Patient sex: F
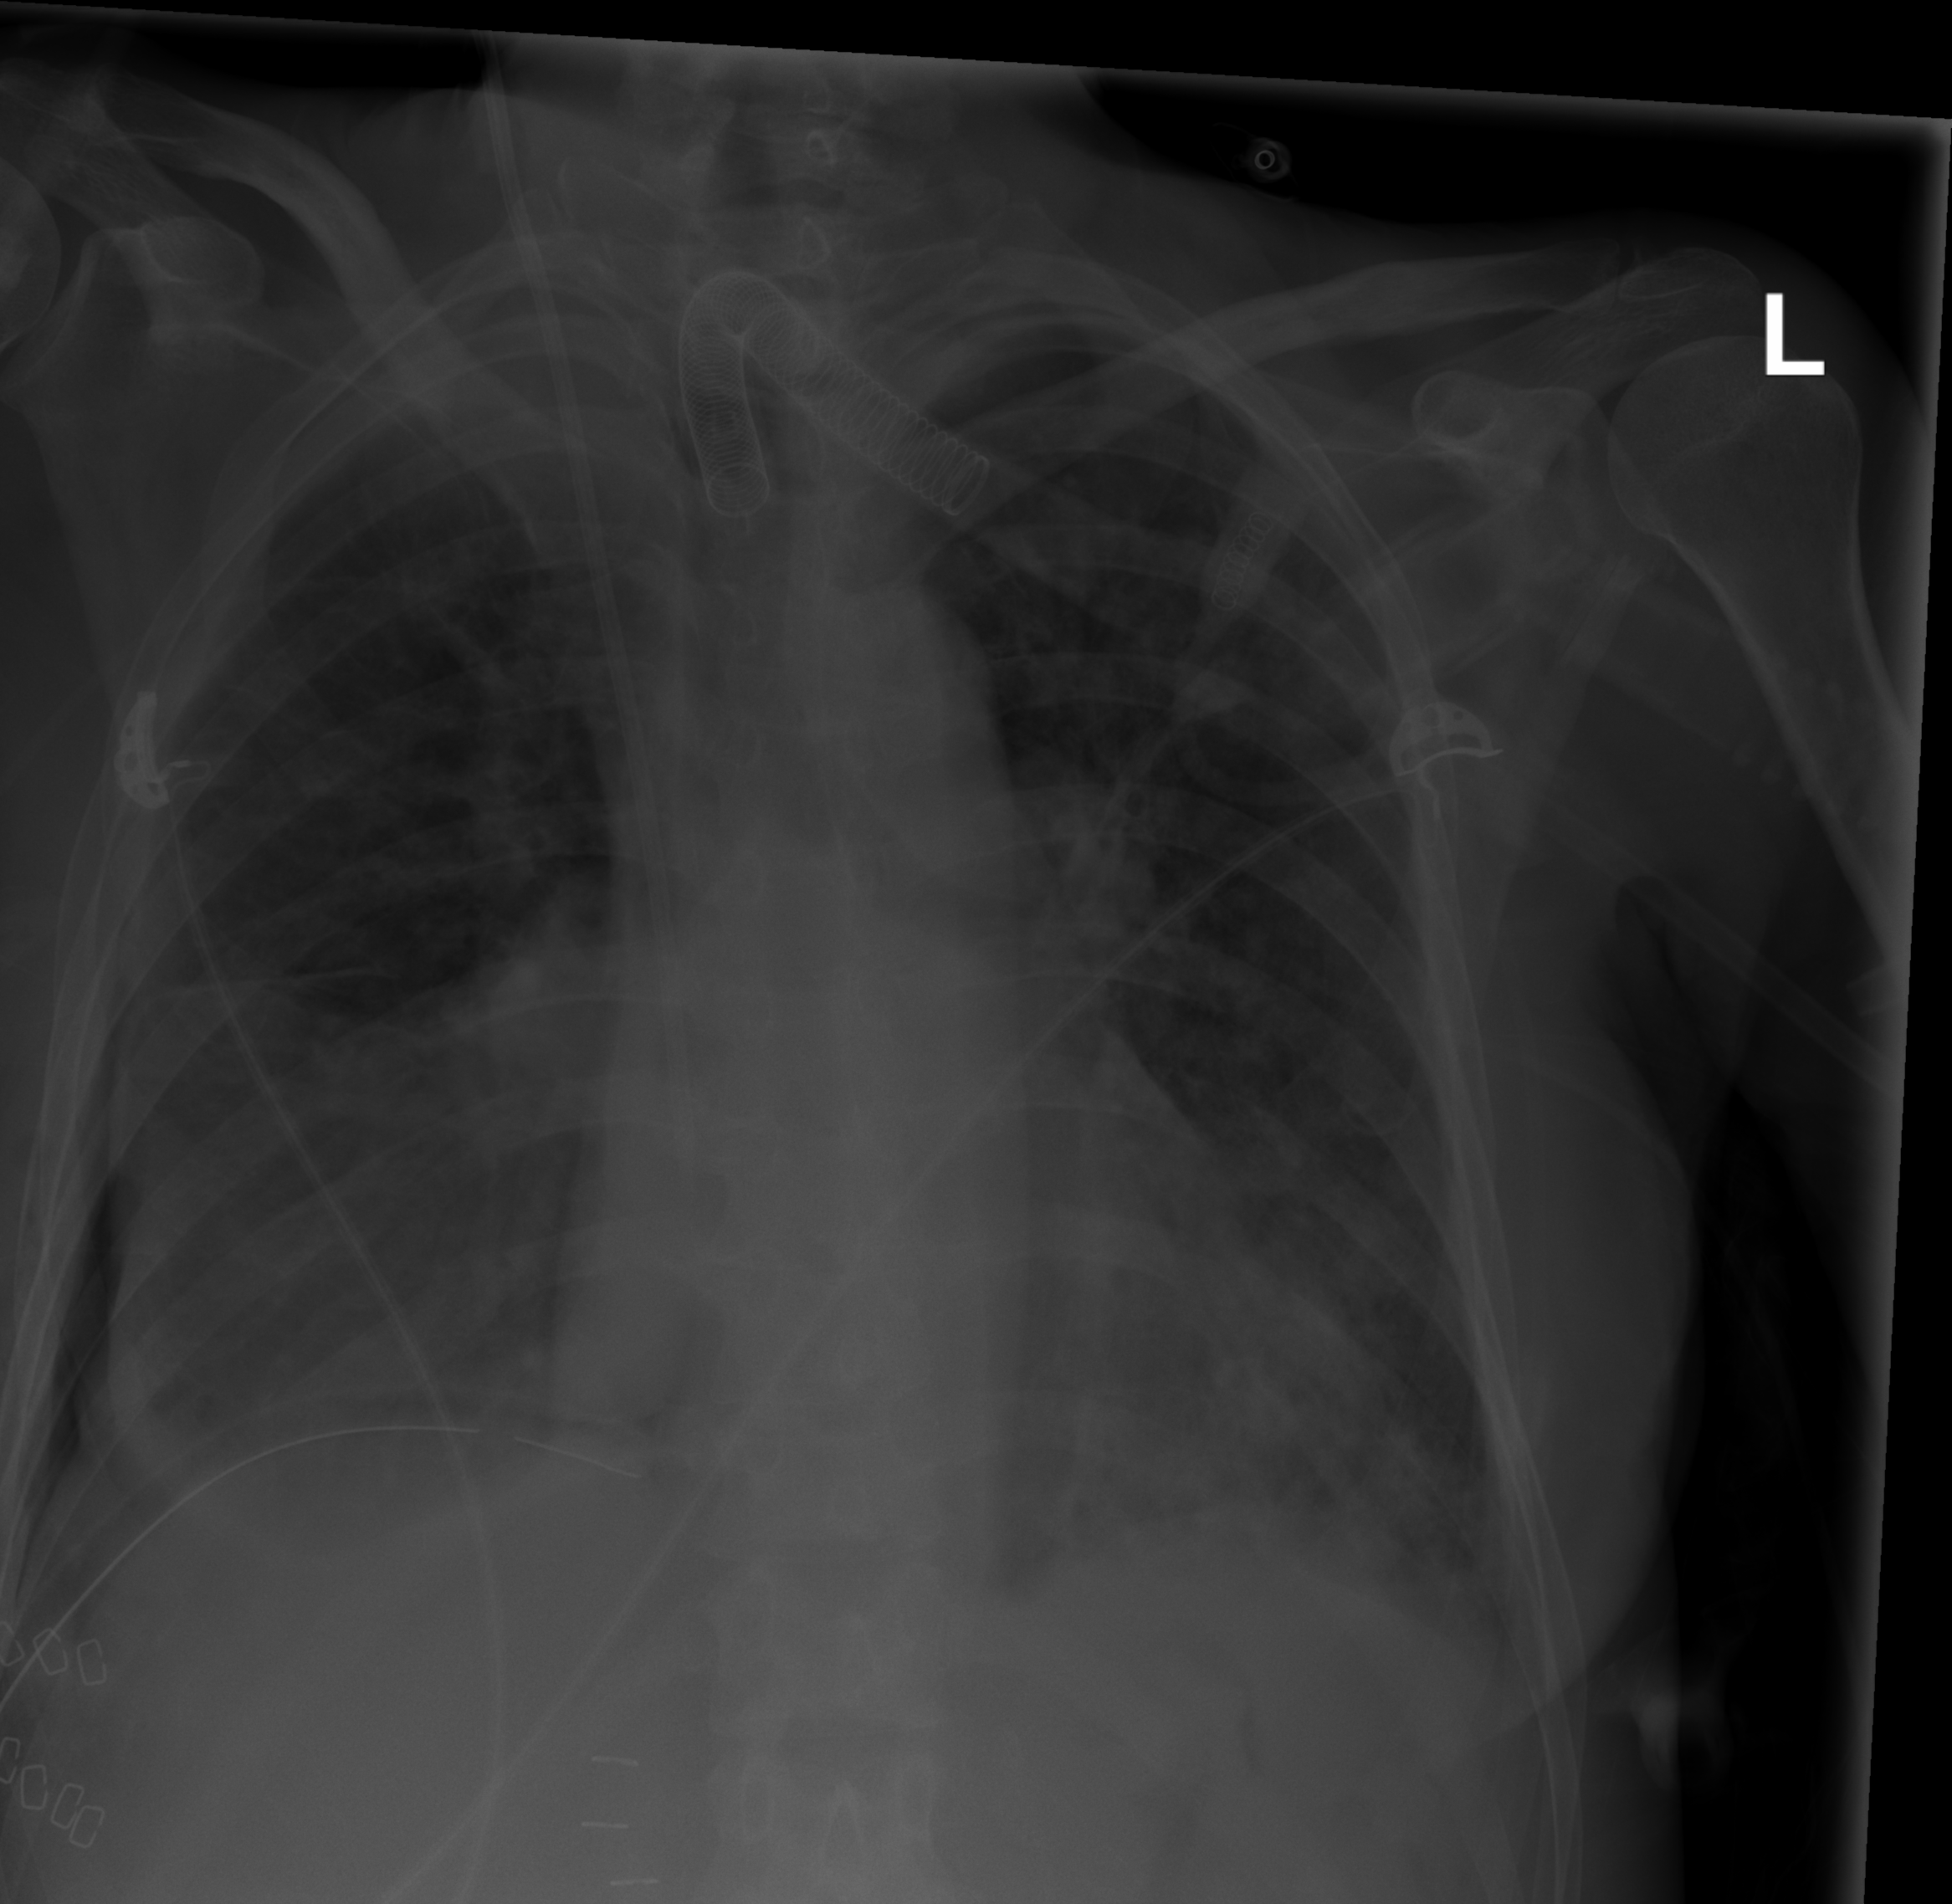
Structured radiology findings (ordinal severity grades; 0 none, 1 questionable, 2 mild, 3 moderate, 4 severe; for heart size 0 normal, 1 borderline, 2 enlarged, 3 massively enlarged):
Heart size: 0
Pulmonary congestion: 0
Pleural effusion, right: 2
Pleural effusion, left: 2
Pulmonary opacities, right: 2
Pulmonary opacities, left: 2
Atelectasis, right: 2
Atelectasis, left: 2